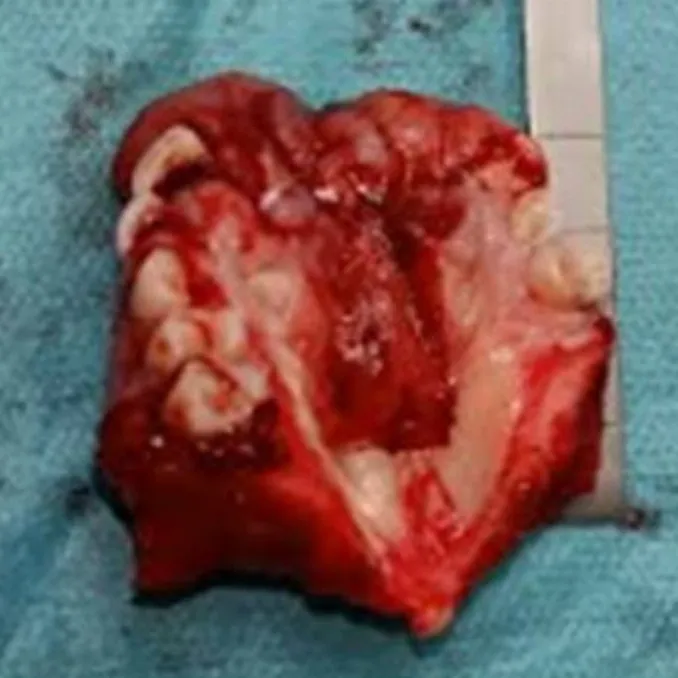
excised tumor including partial maxillectomy from tooth 15 to 25 and part of the hard palate.
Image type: medical_photograph (other_medical_photograph)